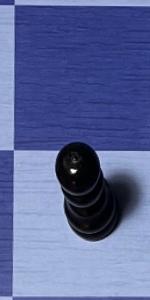
Label: Pawn_Black